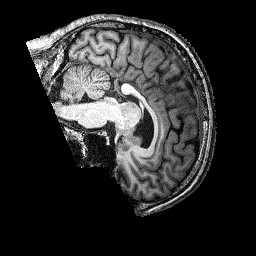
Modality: T1w
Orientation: sagittal
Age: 50
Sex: male
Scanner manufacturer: siemens
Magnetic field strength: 3 T
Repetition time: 2.25 s
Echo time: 0.00452 s